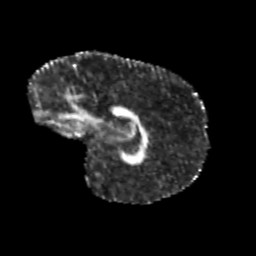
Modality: FA
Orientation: sagittal
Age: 9
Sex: male
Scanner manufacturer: siemens
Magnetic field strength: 3 T
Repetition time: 3.8 s
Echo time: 0.07 s